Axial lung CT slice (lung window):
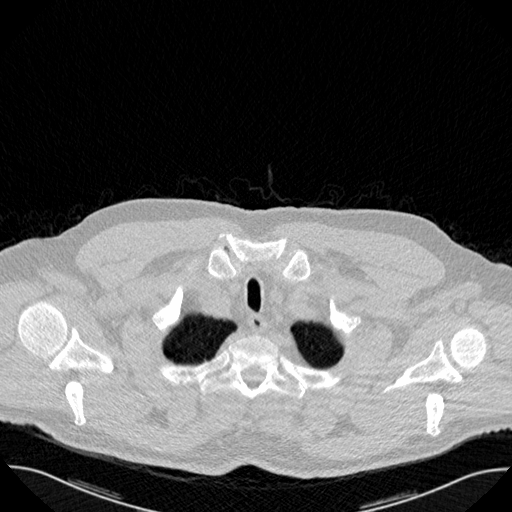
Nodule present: no